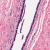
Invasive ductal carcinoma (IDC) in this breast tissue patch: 0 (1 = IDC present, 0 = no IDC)